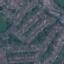
Label: Residential